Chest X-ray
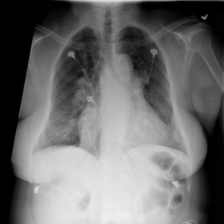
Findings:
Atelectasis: negative
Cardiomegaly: positive
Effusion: negative
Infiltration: negative
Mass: negative
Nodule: negative
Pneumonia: negative
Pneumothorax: negative
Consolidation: negative
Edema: negative
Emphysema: negative
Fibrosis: negative
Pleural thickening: negative
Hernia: negative